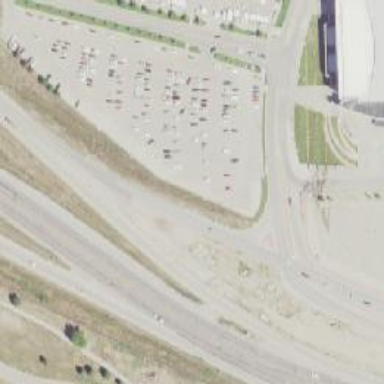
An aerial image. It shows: Primary link highway.